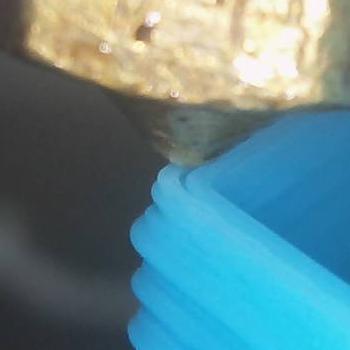
Flow rate: 47%